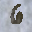
Label: 6